Interaction volume radius: 10 \u00c5
Interaction volume height: 10 \u00c5
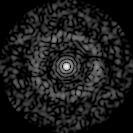
Disorder parameter: 0.8573